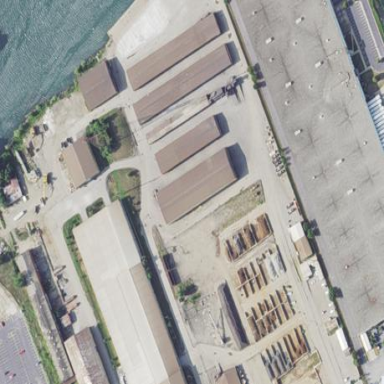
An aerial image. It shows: Industrial area.